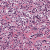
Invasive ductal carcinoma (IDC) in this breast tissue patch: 1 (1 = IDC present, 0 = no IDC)